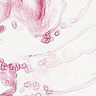
Metastatic tissue present: no